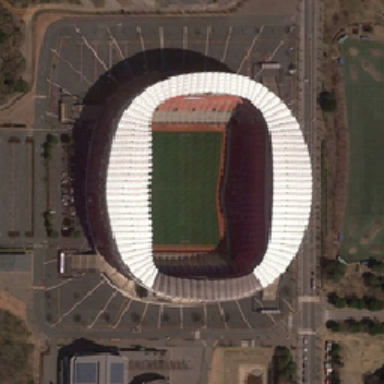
The parking lot and some green trees are near the stadium .